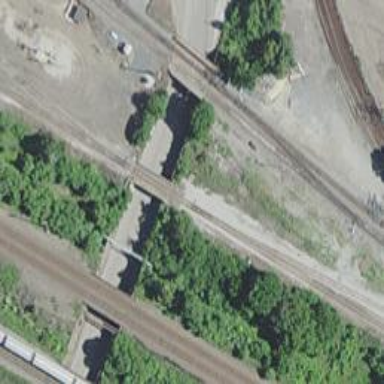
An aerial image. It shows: Railway yard.